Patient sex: M
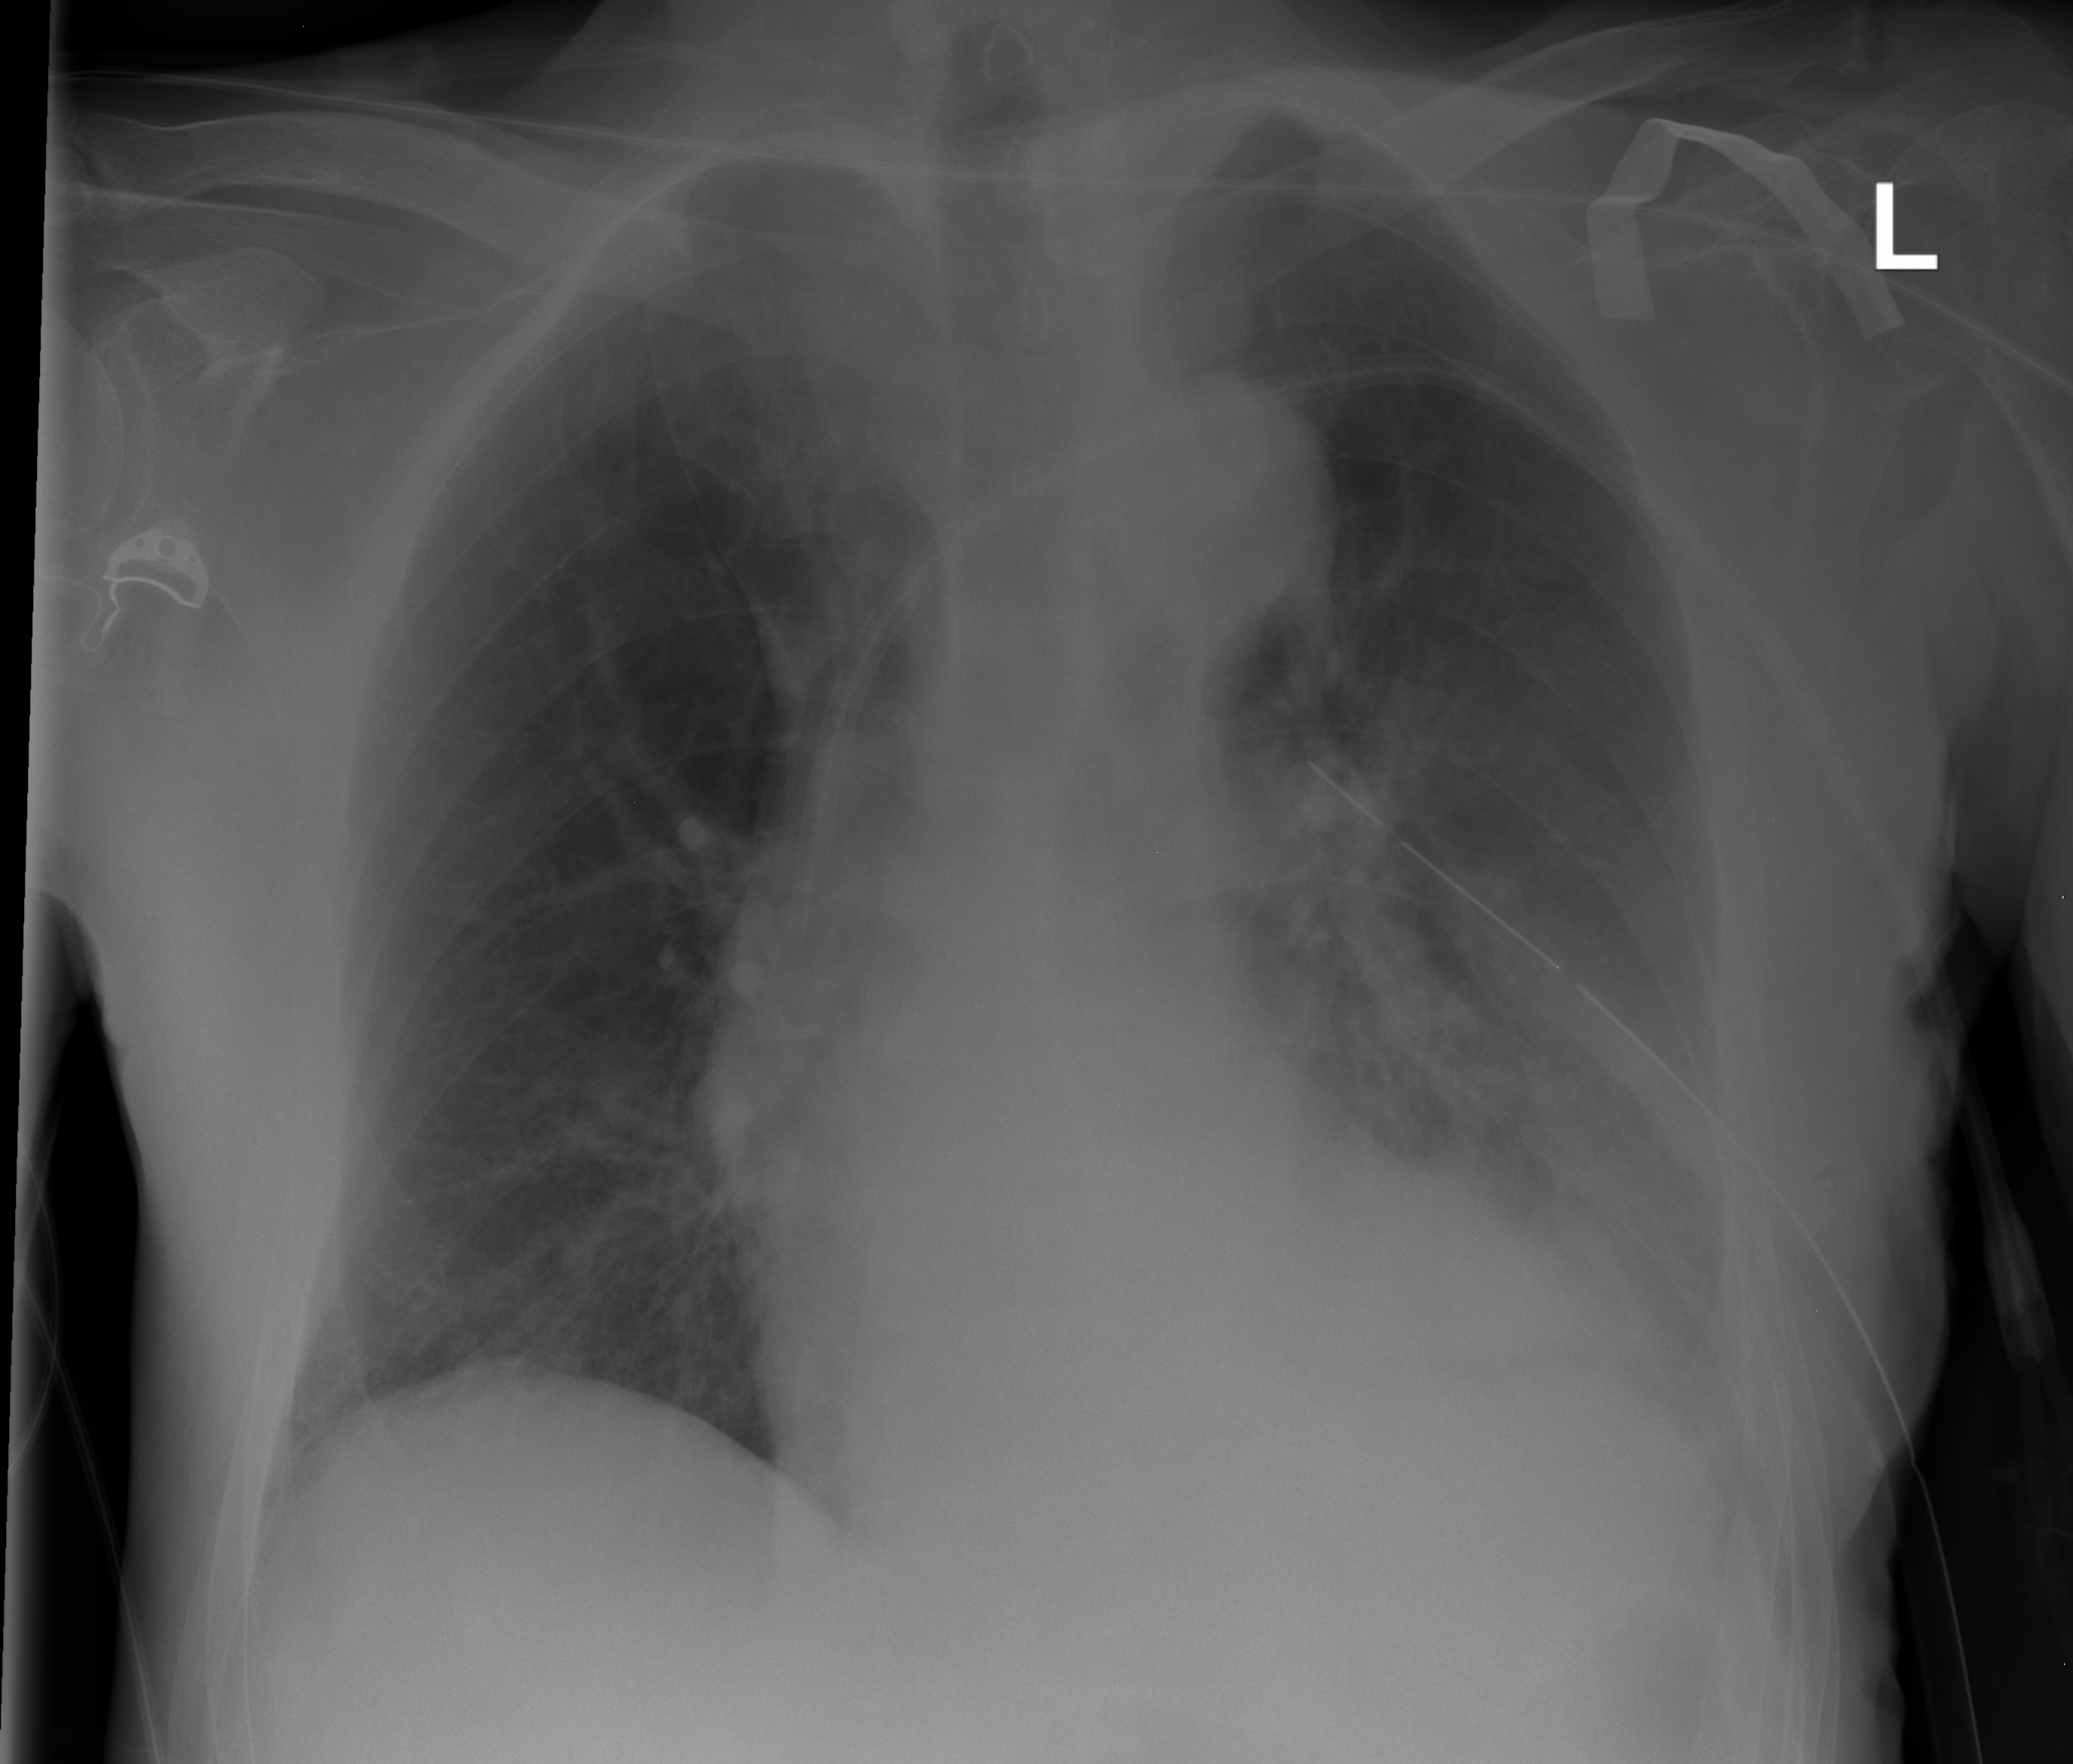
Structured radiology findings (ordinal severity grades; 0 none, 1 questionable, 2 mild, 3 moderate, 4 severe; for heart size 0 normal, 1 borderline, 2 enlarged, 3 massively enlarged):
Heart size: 0
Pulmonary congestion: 0
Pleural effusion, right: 0
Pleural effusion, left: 3
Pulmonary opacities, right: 0
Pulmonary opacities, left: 0
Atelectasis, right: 0
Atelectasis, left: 3